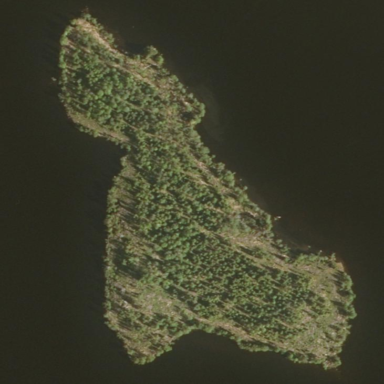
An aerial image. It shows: Island covered with woodland.